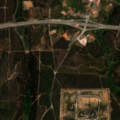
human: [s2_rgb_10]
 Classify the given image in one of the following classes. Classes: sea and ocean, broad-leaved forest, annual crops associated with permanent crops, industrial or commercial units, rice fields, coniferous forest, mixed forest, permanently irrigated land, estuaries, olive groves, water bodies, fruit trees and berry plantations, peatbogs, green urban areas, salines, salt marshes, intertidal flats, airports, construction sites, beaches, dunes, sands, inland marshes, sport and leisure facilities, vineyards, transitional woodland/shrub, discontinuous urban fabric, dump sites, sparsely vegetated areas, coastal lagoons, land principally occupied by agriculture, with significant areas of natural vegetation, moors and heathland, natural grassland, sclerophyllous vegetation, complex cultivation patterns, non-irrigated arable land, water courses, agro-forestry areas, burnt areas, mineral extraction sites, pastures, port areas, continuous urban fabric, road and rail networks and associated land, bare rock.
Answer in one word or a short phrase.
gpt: industrial or commercial units, olive groves, broad-leaved forest, mixed forest, transitional woodland/shrub